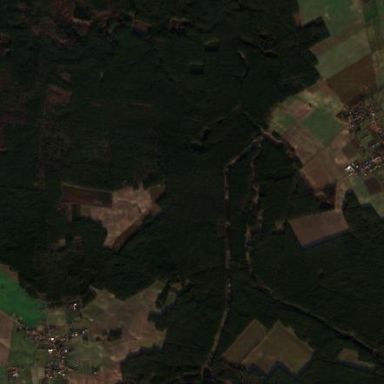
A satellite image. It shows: Mixed forest with variety of leaf types and cycles.